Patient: sex F, age 27
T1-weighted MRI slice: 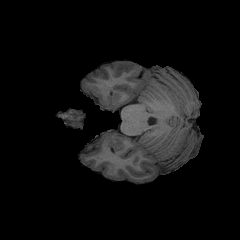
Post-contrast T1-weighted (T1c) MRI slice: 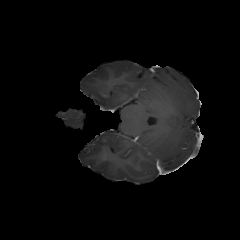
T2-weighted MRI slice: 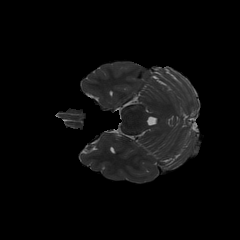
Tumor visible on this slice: no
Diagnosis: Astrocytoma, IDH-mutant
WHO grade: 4